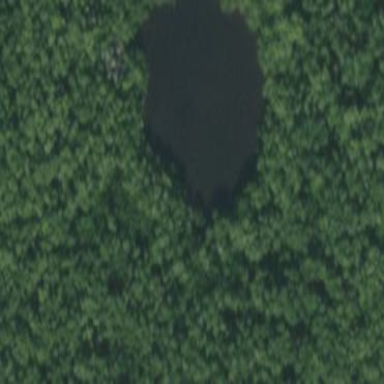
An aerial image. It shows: Pond surrounded by natural water.